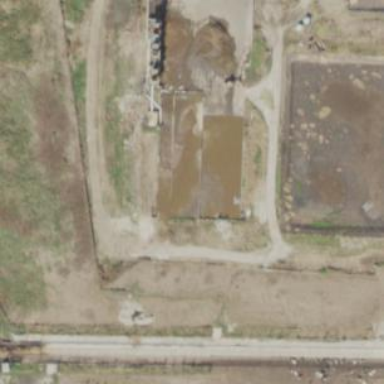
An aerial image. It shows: Dairy farmyard.